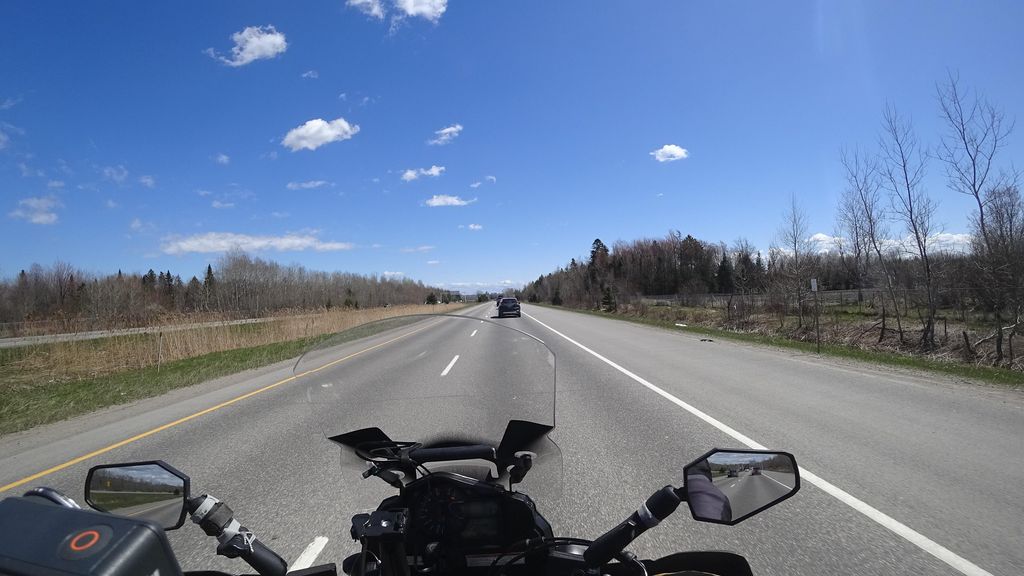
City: quebec_city